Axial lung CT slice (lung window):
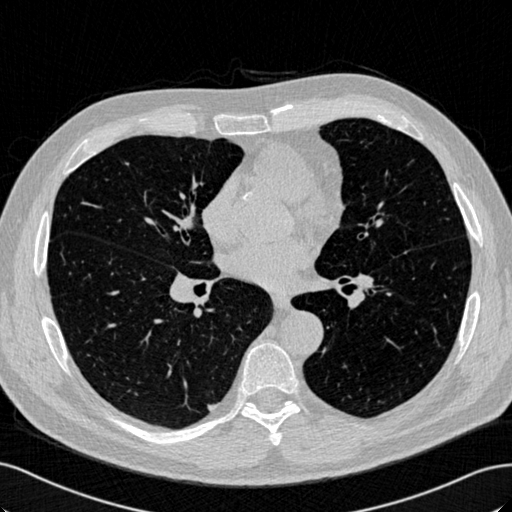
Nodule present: yes
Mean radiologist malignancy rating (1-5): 3.25